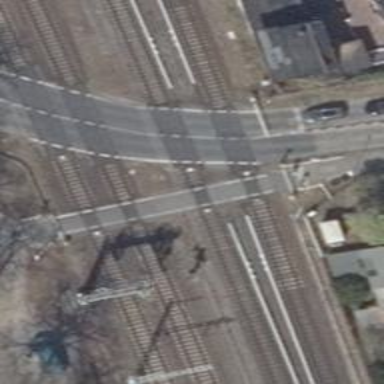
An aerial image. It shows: Level crossing with both lights and saltire in place.